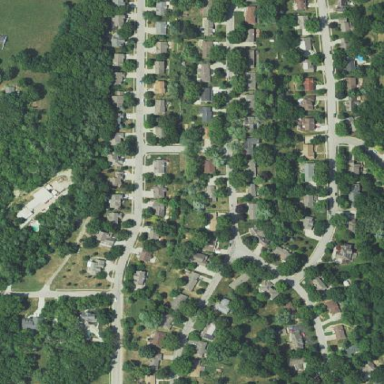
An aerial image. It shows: Single-family residential area.